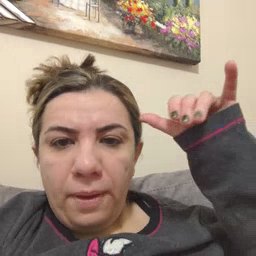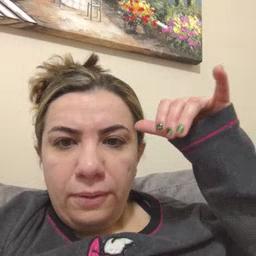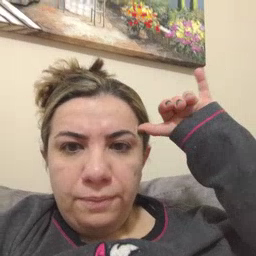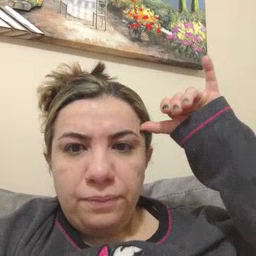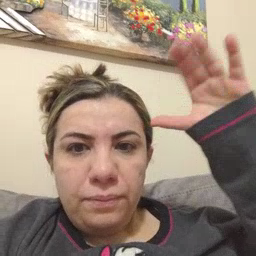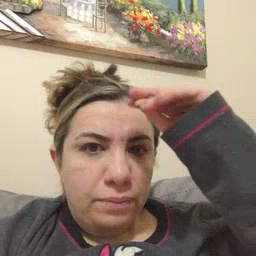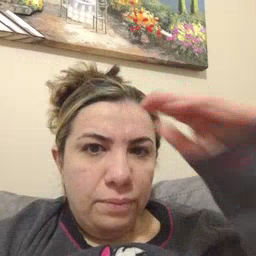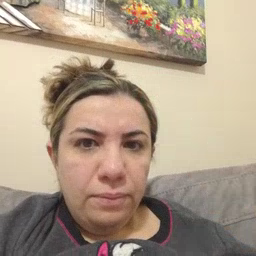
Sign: cowboy